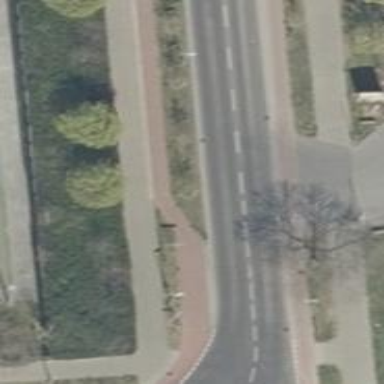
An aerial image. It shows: Avenue lined with deciduous broadleaved trees.